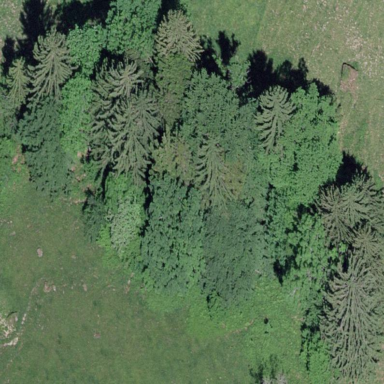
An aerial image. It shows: Forest area.